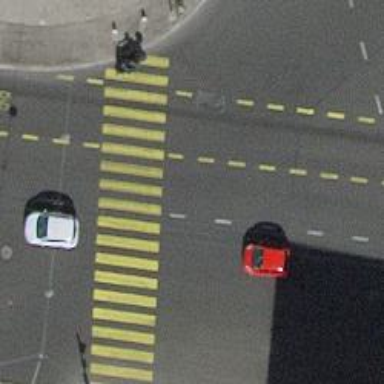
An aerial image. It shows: Asphalt road with primary designation. It includes bus lane and shared cycle lane.